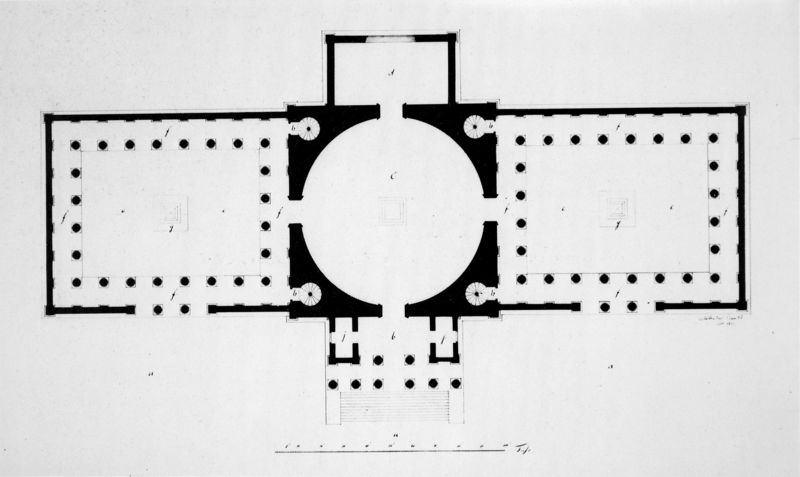
Titel: Armeedenkmal am Königsplatz in München, Grundriss
Künstler: Carl von Fischer
Standort: München
Institution: Oberste Baubehörde, Plansammlung
Schlagwörter: flügel, weiß, fenster, mitte, schwarz, skizze, säule, säulen, tür, zeichnung, zimmer, gebäude, haus, wand, architektur, kirche, kreis, rund, turm, vorbau, schiff, schiffe, papier, graphik, linien, hof, pilaster, saal, kuppel, treppe, treppen, wohnung, symmetrie, zahlen, ziffern, gerade, stufen, tor, umriss, punkte, vier, eingang, innenhof, kolonnade, antike, rechteck, türme, symmetrisch, schwarz-weiss, buchstaben, entwurf, altar, kathedrale, portal, seiten, mittelschiff, mauern, portikus, apsis, zentral, kapelle, plan, zentrum, tempel, quadrat, viereck, höfe, basilika, säulengang, grundriss, massstab, treppenpodest, architekturzeichnung, bauplan, kriche, zentralbau, zentralraum, atrium, rotunde, kuppelraum, treppenhäuser, klassizissmus, masstab, durchfenstert, kuppelhalle, ratsgebäude, seiteneingänge, vordereingang, wendeltreppen, krichenschiff, zahlem, attikus, schiffen, sakraler bau, ggrundriss, durchgäne